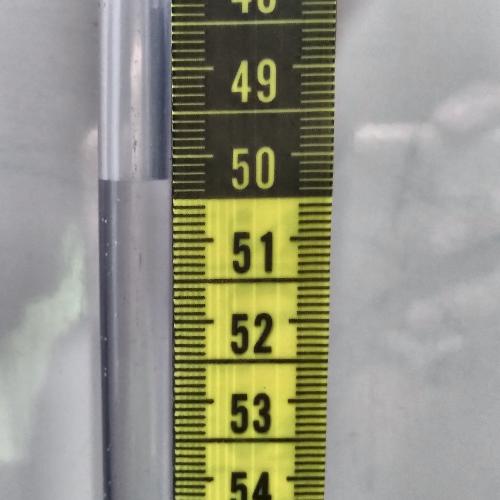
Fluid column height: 50.3 cm